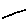
Label: line